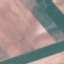
Land use / land cover: AnnualCrop